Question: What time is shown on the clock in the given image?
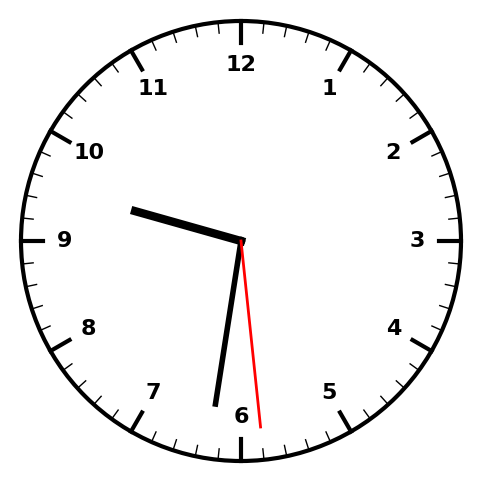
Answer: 09:31:29